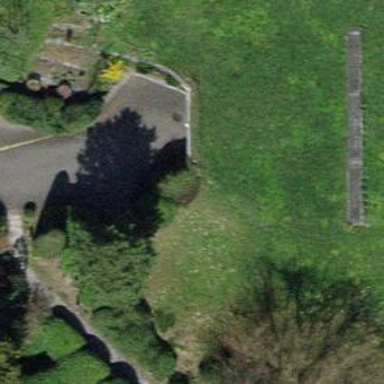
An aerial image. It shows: Driveway leading to service road.